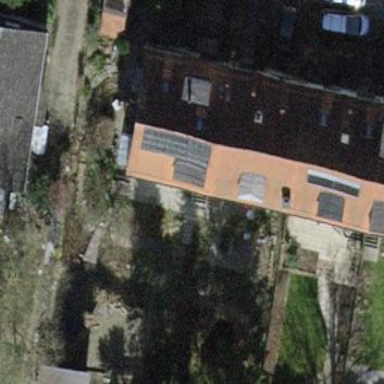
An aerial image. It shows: Building with tiled roof.